Question: So, just last week I asked a question on how to handle <URL>. Answer seemed pretty clear, However since I'm using Entity Developer to generate my model, I had a problem with that method...
Anyway, I continued my investigation on the many-to-many problem and found that maybe I could create some kind of composite element that would act a lot like a many-to-many, but with an extra property(!)
This would be the new model:

The mapping file for User looks like this:
'''
<hibernate-mapping ...>
<class name="User" table="Users">
<id name="UId" type="Int32">...</id>
<property name="UserName" type="String">...</property>
<set name="Groups" table="UGLinks" inverse="true" generic="true">
<key>
<column name="UId" />
</key>
<composite-element class="UGLinkExtra">
<many-to-one name="Groups" class="Group" fetch="join">
<column name="GId" />
</many-to-one>
<property name="Date">
<column name="Date" not-null="true" />
</property>
</composite-element>
</set>
</class>
</hibernate-mapping>
'''
So I have this 'Composite-element' that kind of simulates the many-to-many look but with a extra column property.
Let's say I have a 'User u' and a 'Group g' that I want to link. Then it's just a matter of
'''
u.Groups.add(new UGLinkExtra() {Groups = g, Date = DateTime.Now});
'''
And in NHibernate I also see that a link has been added (if I do u.Groups I get a list (of UGLinkExtra) where g is included), however I can't get it to save to the Database!
Even when I do 'session.SaveOrUpdate(u)' (or g, I have tried both) it never gets written to the database... Only SQL I see is:
'''
NHibernate: SELECT this_.UId as UId0_0_, this_.UserName as UserName0_0_ FROM Users this_
NHibernate: SELECT this_.GId as GId2_0_, this_.GroupName as GroupName2_0_ FROM Groups this_
'''
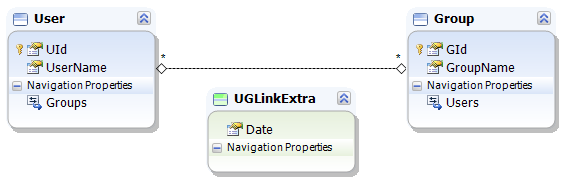
Answer: The issue here relates to the setting of the '<set>'. You are telling NHiberante '<set name="Groups" ... inverse="true"' which means: NHibernate, do not persist the items of this collection. These are so smart, that they will persist themselves...
Which could be usually true, if we use '<one-to-many>' mapping. But the '<composite-element>' is totally dependent on its parent collection... to manage its write operations. So change the mapping to 'inverse="false"'
'''
<set name="Groups" table="UGLinks" inverse="false" ...
'''